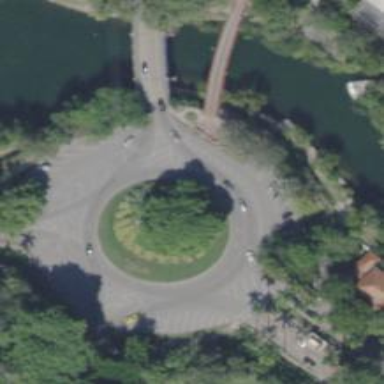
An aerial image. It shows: Secondary road with asphalt surface leading to roundabout. There is separate sidewalk for pedestrians.